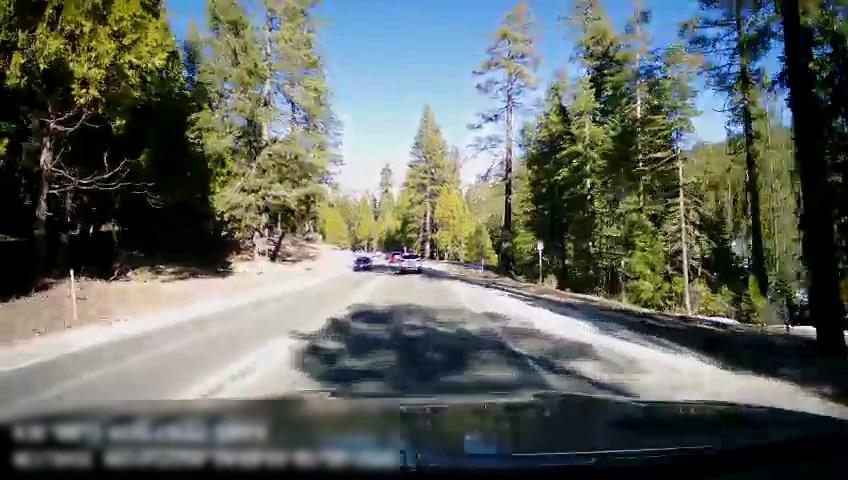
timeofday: Day
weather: Sunny
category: Drivable Space
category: Vehicles | Car
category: Vehicles | SUV
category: Vehicles | SUV
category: Lanes | Opposite Lane
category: Lanes | Current Lane